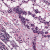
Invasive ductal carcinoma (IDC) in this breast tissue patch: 0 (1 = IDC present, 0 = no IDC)